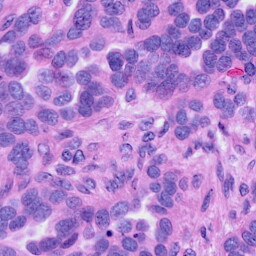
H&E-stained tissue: Ovarian